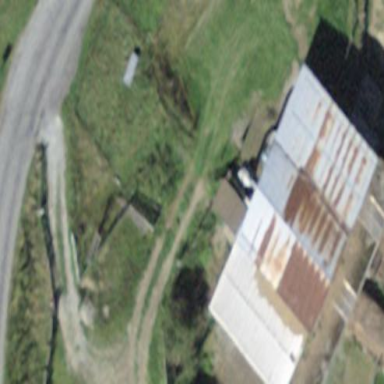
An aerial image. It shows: Cowshed building.